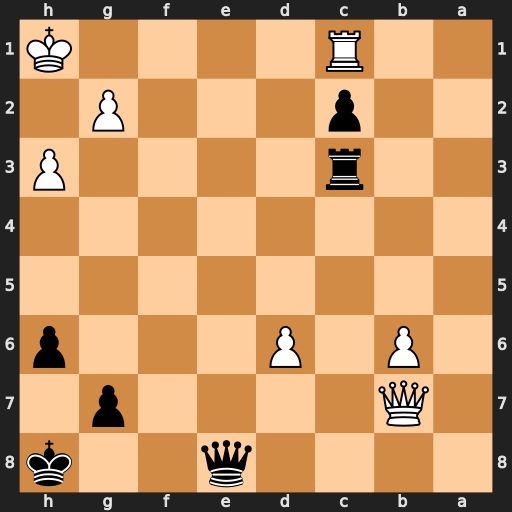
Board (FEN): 4q2k/1Q4p1/1P1P3p/8/8/2r4P/2p3P1/2R4K
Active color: b
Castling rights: -
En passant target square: -
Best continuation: Qe3 Qa8+ Kh7 Qa1 Ra3 Qb2 Ra2 Qxc2+ Rxc2